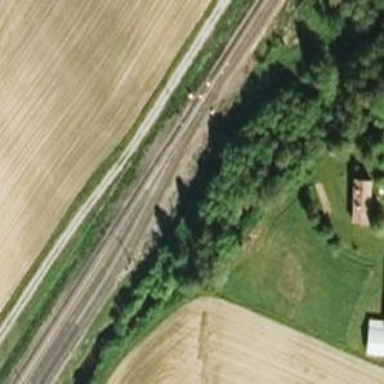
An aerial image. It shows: Rail siding with electrified contact lines.